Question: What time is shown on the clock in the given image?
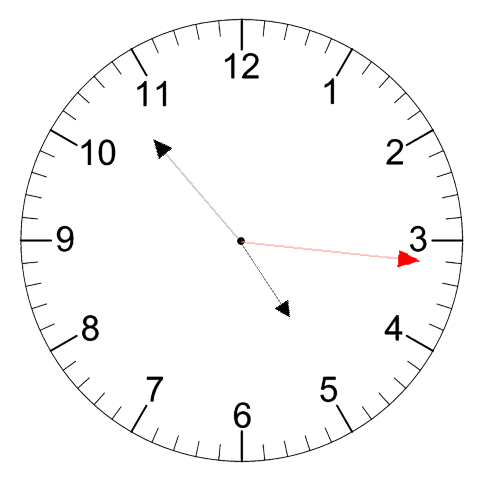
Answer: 04:53:16